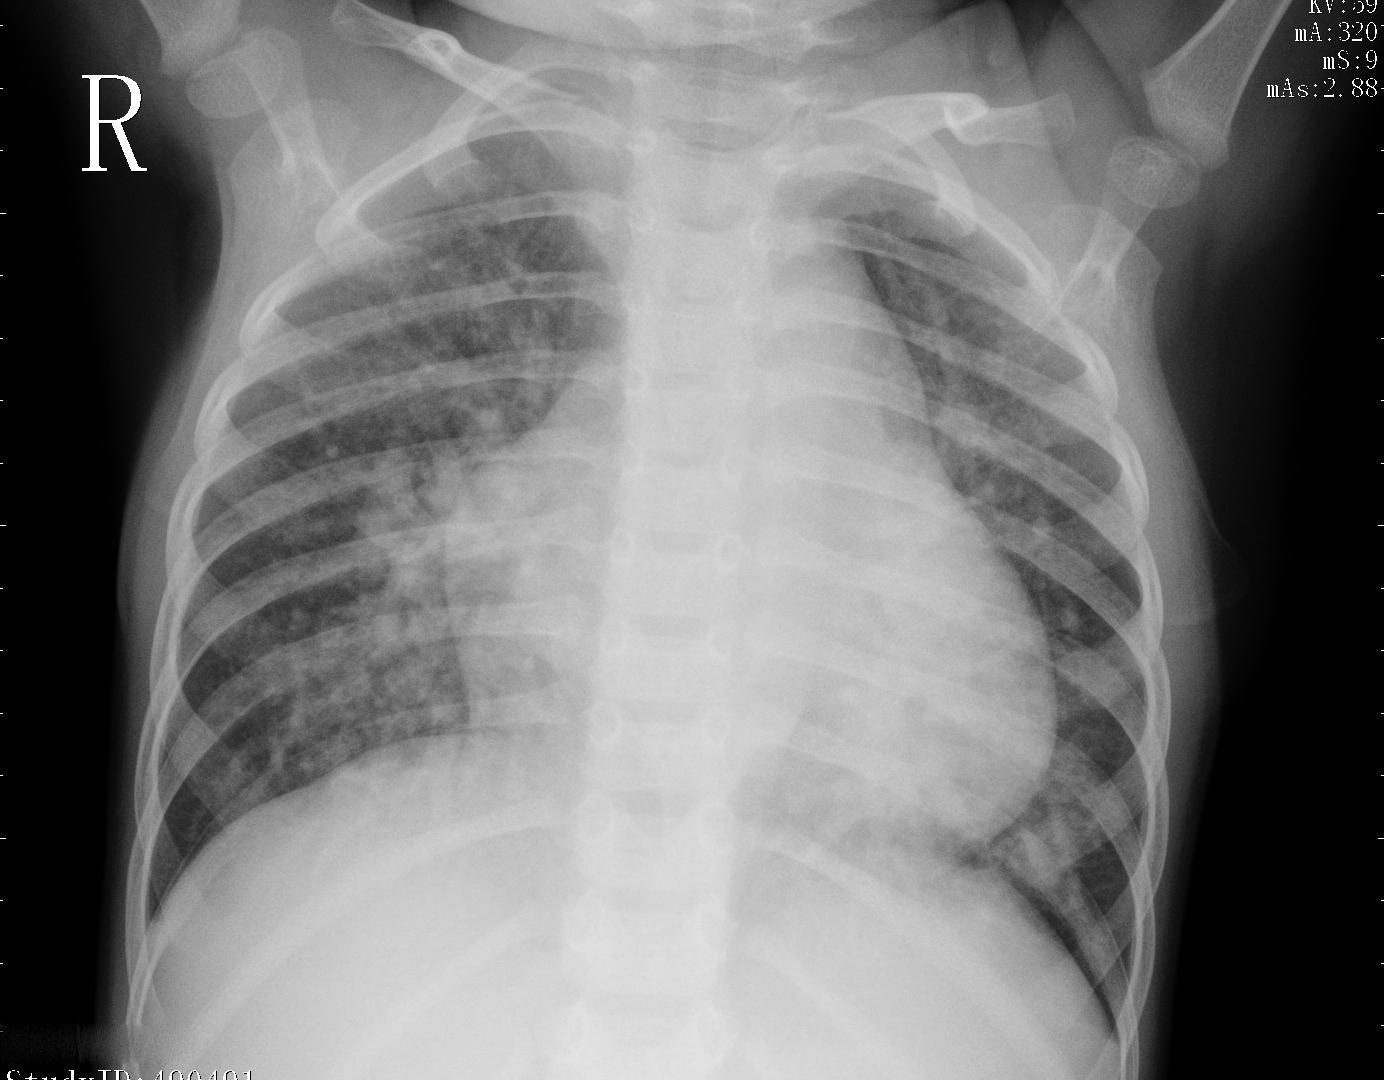
Diagnosis: PNEUMONIA